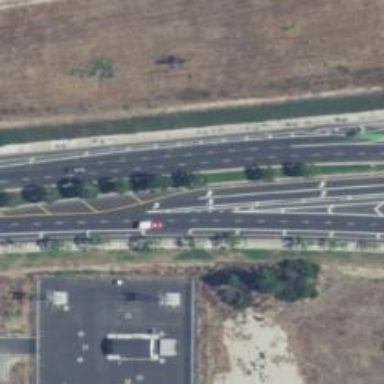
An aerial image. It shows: Secondary link road with asphalt surface.